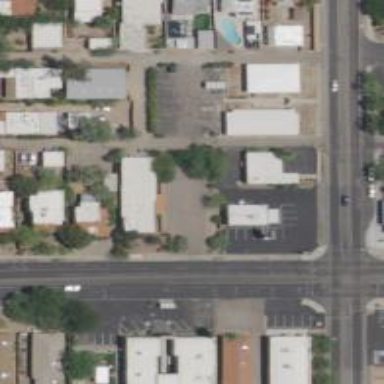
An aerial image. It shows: Alleyway designated as service road.